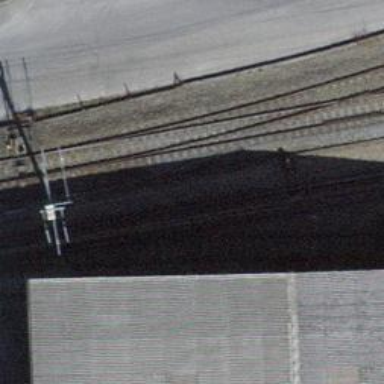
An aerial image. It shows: Railway spur service.